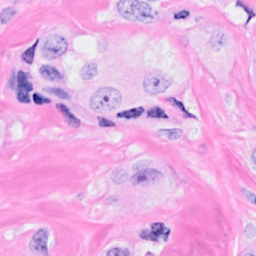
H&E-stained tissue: Breast